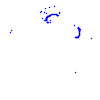
Particle: proton